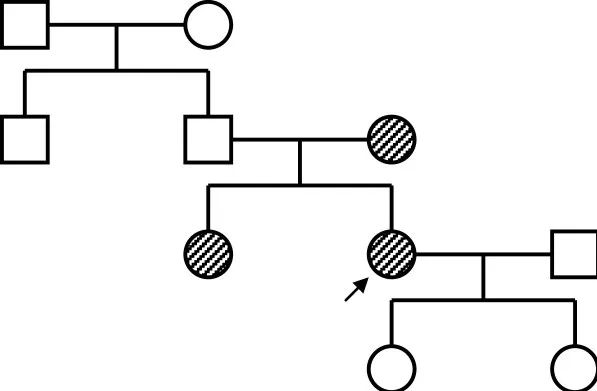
Pedigree of the family of the second patient (the relatives of the proband's mother refused the genetic analysis).
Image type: radiology (x_ray)